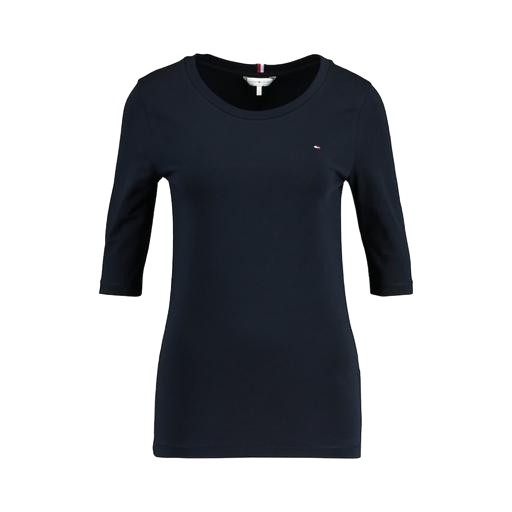
skinny-fit stretch polo shirt, blue skinny-fit stretch polo shirt, mid t-shirt, white background